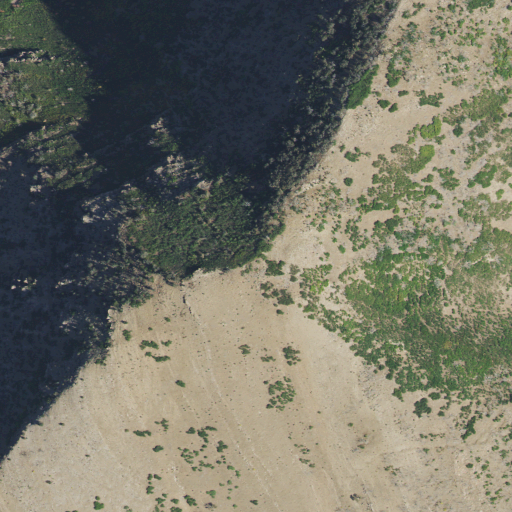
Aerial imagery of mountain in Utah named Dog Valley Peak containing evergreen forest, shrub, and grassland